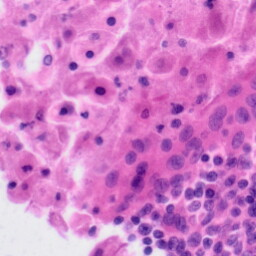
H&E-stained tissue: Tonsil